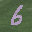
Label: 6